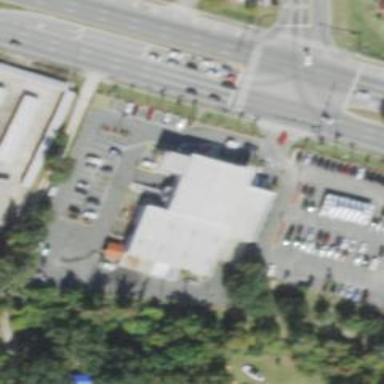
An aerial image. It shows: Building that houses car shop.